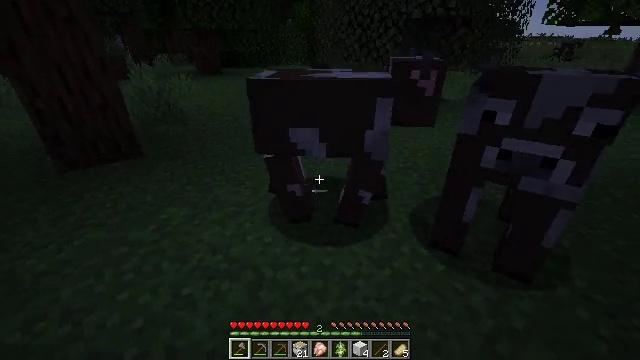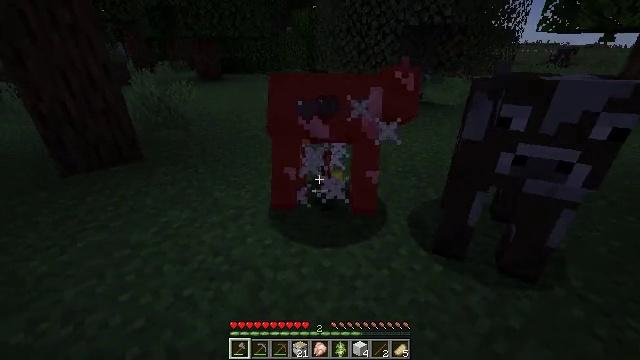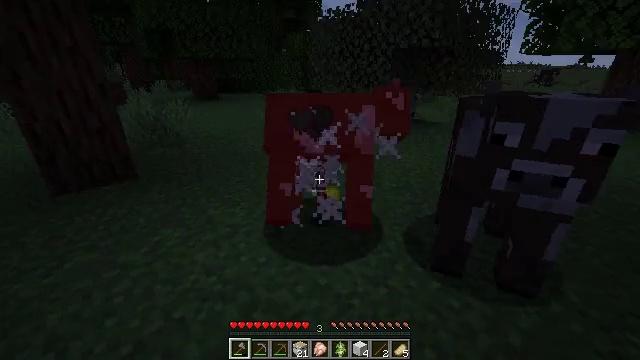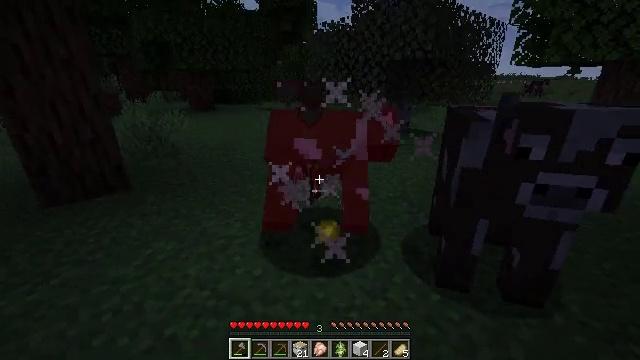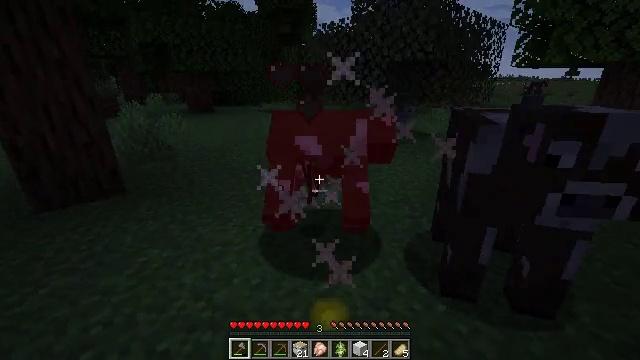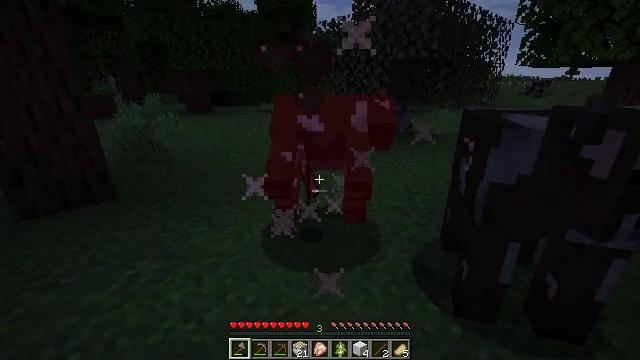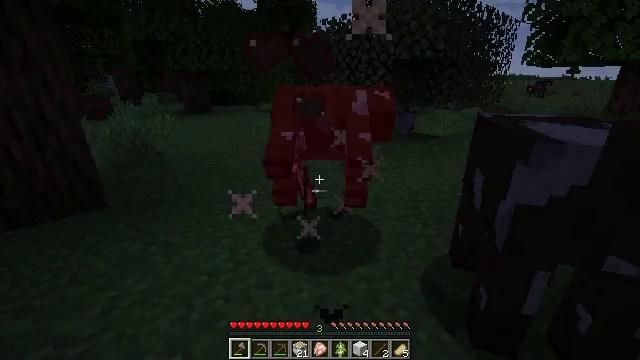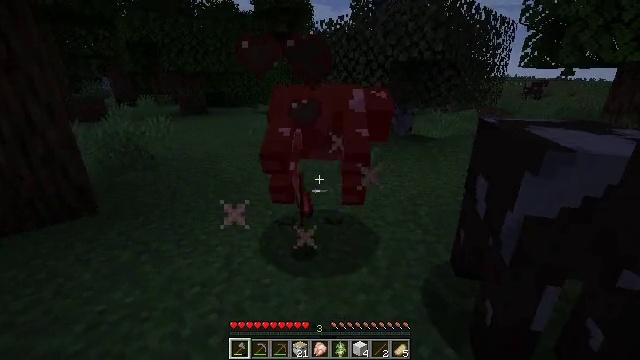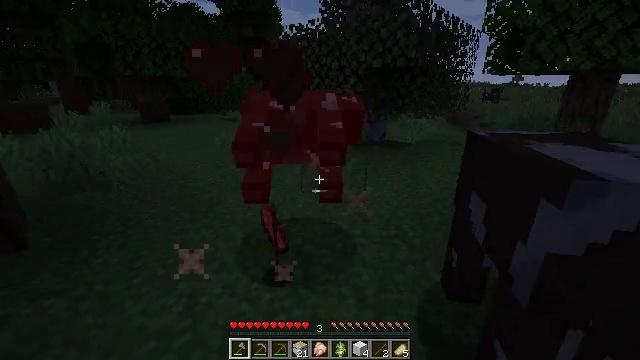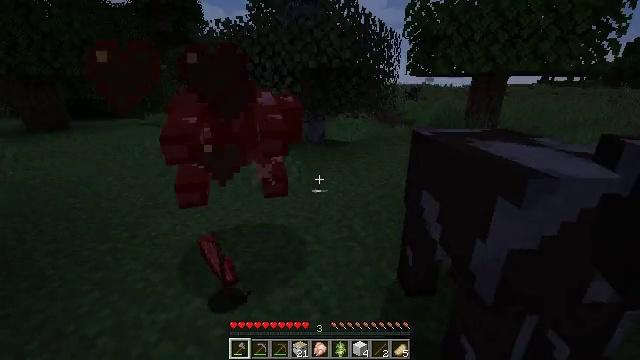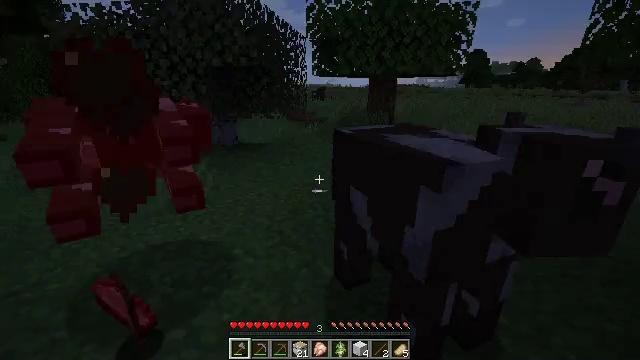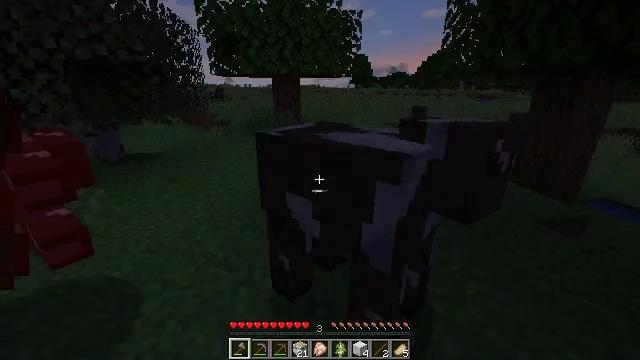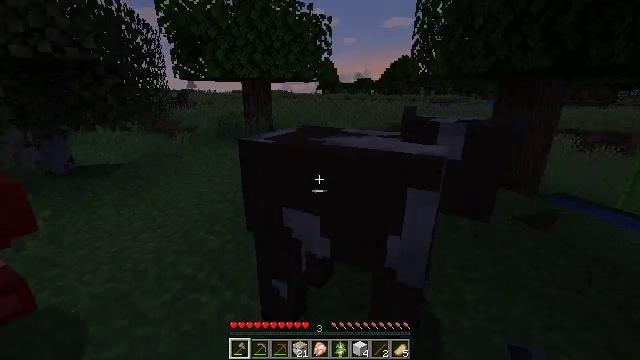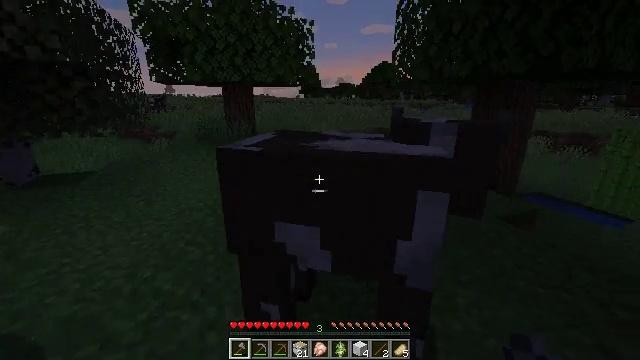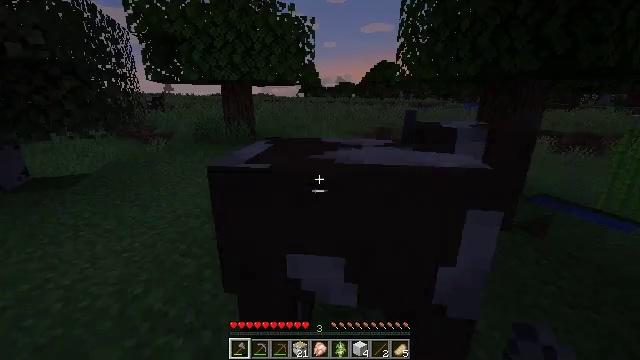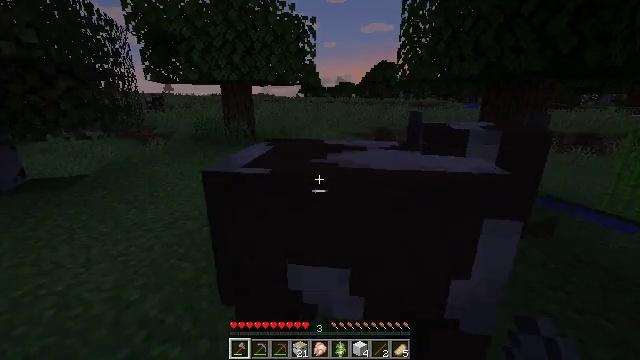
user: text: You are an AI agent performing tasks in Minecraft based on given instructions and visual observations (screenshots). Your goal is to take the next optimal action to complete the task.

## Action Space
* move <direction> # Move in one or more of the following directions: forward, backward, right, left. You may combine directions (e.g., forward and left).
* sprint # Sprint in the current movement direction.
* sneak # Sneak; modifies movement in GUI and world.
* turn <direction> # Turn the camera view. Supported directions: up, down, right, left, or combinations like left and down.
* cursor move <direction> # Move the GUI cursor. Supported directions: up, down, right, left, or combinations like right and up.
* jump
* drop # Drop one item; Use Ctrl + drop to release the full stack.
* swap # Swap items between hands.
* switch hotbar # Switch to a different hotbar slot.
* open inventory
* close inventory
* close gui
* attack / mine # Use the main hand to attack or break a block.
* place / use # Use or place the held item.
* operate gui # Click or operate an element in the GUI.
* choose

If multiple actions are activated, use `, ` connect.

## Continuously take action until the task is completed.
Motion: motion action
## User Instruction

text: Hunt animals.
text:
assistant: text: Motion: turn up
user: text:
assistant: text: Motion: turn right and up
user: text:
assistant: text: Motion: move forward, turn up
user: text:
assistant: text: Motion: move forward
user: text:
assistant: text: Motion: move forward
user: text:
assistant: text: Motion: move forward
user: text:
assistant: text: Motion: move forward
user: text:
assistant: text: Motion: move forward and move left, turn right and up
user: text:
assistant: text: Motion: move forward and move left, turn right
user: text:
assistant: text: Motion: move forward and move left, turn right
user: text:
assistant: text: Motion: move forward and move left, turn right
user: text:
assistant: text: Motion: move forward, turn right
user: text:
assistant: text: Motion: move forward, turn right
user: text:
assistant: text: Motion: move forward
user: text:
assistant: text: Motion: no_op
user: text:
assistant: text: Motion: no_op
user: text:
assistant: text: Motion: no_op
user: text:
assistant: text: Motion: no_op
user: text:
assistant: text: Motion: no_op
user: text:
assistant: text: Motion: turn right and down
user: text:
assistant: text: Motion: turn right and down, jump
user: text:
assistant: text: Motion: jump
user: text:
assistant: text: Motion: turn down, jump
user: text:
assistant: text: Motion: turn down, jump
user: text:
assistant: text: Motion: turn down, jump
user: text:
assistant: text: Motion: turn left and down, jump
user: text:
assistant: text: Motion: turn left and down
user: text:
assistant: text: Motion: turn left and down
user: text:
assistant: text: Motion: turn down, attack / mine
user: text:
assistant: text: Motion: turn right and down, attack / mine